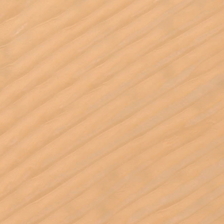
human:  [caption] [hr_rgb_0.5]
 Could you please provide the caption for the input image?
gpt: many parallel ripples are in a piece of yellow desert .

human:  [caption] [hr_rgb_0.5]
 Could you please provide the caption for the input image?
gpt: many parallel ripples are in a piece of yellow desert .

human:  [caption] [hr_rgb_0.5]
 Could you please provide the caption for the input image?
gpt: many parallel ripples are in a piece of yellow desert .

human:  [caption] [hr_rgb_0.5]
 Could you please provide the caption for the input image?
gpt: many parallel ripples are in a piece of yellow desert .

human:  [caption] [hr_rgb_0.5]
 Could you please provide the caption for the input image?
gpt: many parallel ripples are in a piece of yellow desert .